Question: I want to create docx files programatically. I need to include excel charts in it, and then I have to export it into pdf. I use C# 4.0 and Microsoft.Office.Interop for that.
The problem is that in the exported pdf files the 1/5 part of the charts are cut down.
Here is an example of the problem:
<URL>
This happens too if I try to save in xps.
If I copy and paste the excel chart in word, then it works somehow after that...
There is another problem too. The charts are randomly sized down. This depends on if the excel chart was visible during the scripting process or not (this picture is captured from word 2010, I circled the problem with red):

I create the excel charts as InlineShapes, with the AddOLEObject method, classtype: "Excel.Chart.8" . I set their size to 200x200 (wrdInlineShape.Width, wrdInlineShape.Height)
Adam said that I should include the source code. It is long, but here you go:
'''
Microsoft.Office.Interop.Word.Application app = new Microsoft.Office.Interop.Word.Application();
app.Visible = true;
Word.Document doc = app.Documents.Open(@"D:\programozas\OHV emplate.docx");
string classtype = "Excel.Chart.8";
object oEndOfDoc = "\endofdoc";
Bookmark titleBookMark = doc.Bookmarks.get_Item("title");
titleBookMark.Range.Text = "I love OHV";
for (int xi = 1; xi <= 2; xi++)
{
// Microsoft.Office.Interop.Word.Range wrdRng = doc.Bookmarks.get_Item(ref oEndOfDoc).Range;
Bookmark shapeBookMark = doc.Bookmarks.get_Item("shape" + xi );
Bookmark subtitleBookMark = doc.Bookmarks.get_Item("title" + xi);
subtitleBookMark.Range.Text = "Super Subject";
Word.InlineShape wrdInlineShape = doc.InlineShapes.AddOLEObject(classtype, Range: shapeBookMark.Range);
if (wrdInlineShape.OLEFormat.ProgID == classtype)
{
object verb = Word.WdOLEVerb.wdOLEVerbHide;
wrdInlineShape.OLEFormat.DoVerb(ref verb);
Random rn = new Random();
Excel.Workbook obook = (Excel.Workbook)wrdInlineShape.OLEFormat.Object;
Excel.Worksheet sheet = (Excel.Worksheet)obook.Worksheets["Sheet1"];
for (int i = 1; i <= 5; i++)
{
((Microsoft.Office.Interop.Excel.Range)sheet.Cells[i, 1]).Value = i + ".";
for (int c = 2; c <= 3; c++)
{
((Microsoft.Office.Interop.Excel.Range)sheet.Cells[i, c]).Value = rn.Next(1, 5);
((Microsoft.Office.Interop.Excel.Range)sheet.Cells[i, c]).Value = rn.Next(1, 5);
}
((Microsoft.Office.Interop.Excel.Range)sheet.Cells[i, 4]).Value = "";
}
wrdInlineShape.Width = 200;
wrdInlineShape.Height = 200;
Excel.Chart chart = obook.ActiveChart;
obook.ActiveChart.ApplyLayout(9, Excel.XlChartType.xlColumnClustered);
obook.ActiveChart.ChartTitle.Caption = "BMEVIHVA109 - Jelek es Rendszerek
XY kurzus - Dr Eros Peter";
obook.ActiveChart.ChartTitle.Font.Size = 6;
chart.ChartArea.Fill.ForeColor.SchemeColor = 41;
Console.WriteLine(chart.ChartArea.Fill.ForeColor.RGB);
chart.ChartArea.Fill.BackColor.SchemeColor = 23;
Console.WriteLine(chart.ChartArea.Fill.BackColor.RGB);
chart.ChartArea.Fill.TwoColorGradient(Microsoft.Office.Core.MsoGradientStyle.msoGradientHorizontal, 1);
obook.ActiveChart.SetSourceData(sheet.get_Range("A1", "B5"));
obook.ActiveChart.Legend.Delete();
chart.ChartArea.RoundedCorners = true;
Excel.Axis axis = (Excel.Axis)chart.Axes(
Excel.XlAxisType.xlCategory,
Excel.XlAxisGroup.xlPrimary);
axis.HasTitle = true;
axis.AxisTitle.Text = "54 kerdoiv";
axis.AxisTitle.Font.Size = 6;
axis.HasMajorGridlines = true;
axis = (Excel.Axis)chart.Axes(
Excel.XlAxisType.xlValue,
Excel.XlAxisGroup.xlPrimary);
axis.HasTitle = false;
axis.HasMajorGridlines = true;
axis.MaximumScale = 5;
axis.MinimumScale = 0;
wrdInlineShape.Width = 200;
wrdInlineShape.Height = 200;
Microsoft.Office.Interop.Word.Range tableRange = doc.Bookmarks.get_Item("table" + xi).Range;
// sheet.UsedRange.Copy();
doc.SetDefaultTableStyle("Light List - Accent 4", false);
Table table = doc.Tables.Add(tableRange, 3, 2);
Object style = "Table Grid 1";
table.set_Style(ref style);
table.Cell(1, 1).Merge(table.Cell(1, 2));
table.Cell(1, 1).Range.Text = "Valaszok szama";
table.Cell(1, 1).Range.Font.Bold = 2;
table.Cell(2, 1).Range.Text = "This works lol";
table.Cell(2, 2).Range.Text = "This works lol 2 2";
table.Cell(3, 1).Range.Text = "This works lol";
table.Cell(3, 2).Range.Text = "This works lol 2 2";
table.Cell(4, 1).Range.Text = "This works lol";
table.Cell(4, 2).Range.Text = "This works lol 2 2";
table.Borders.OutsideLineWidth = WdLineWidth.wdLineWidth225pt;
}
}
// doc.InlineShapes.AddPicture(@"D:\programozas\OHV\OHV\OHVin\Debug\Capture.JPG", false, true);
doc.SaveAs2(@"D:\programozas\OHV\Doksi.docx");
Console.WriteLine("Exit");
try
{
//Novacode.DocX docx = Novacode.DocX.Load(@"D:\programozas\OHV\Doksi.docx");
//docx.SaveAs(@"D:\programozas\OHV\Doksi.pdf");
doc.ExportAsFixedFormat(@"D:\programozas\OHV\Doksi.pdf",WdExportFormat.wdExportFormatPDF);
doc.Close();
app.Quit();
}
catch (Exception e)
{
Console.WriteLine(e.Message);
Console.ReadLine();
}
'''
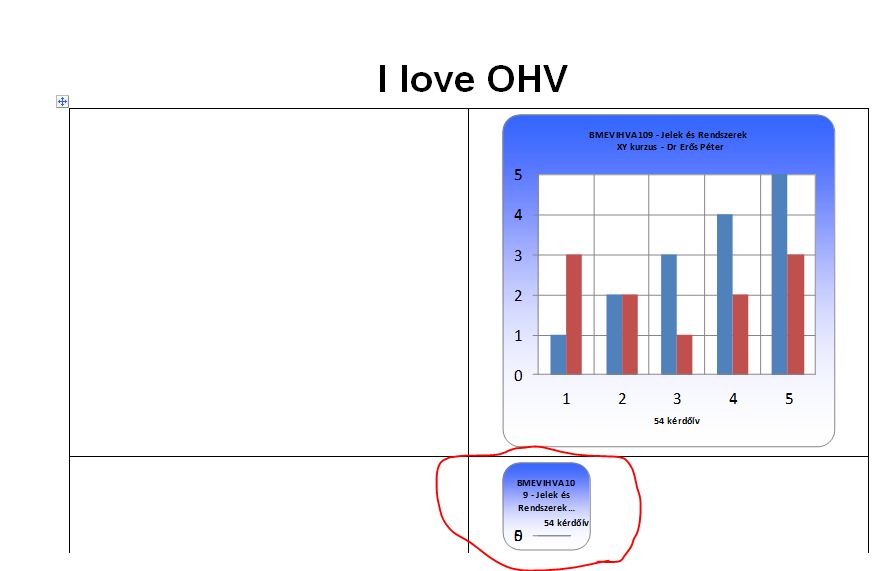
Answer: I found a workaround for this.
I cut the excel chart I just made to the clipboard, then I paste it to the same place, then I wait for 2 seconds, and continue with the next chart.
The cut/paste seems to convert the chart to another type of word object, that is properly exported via pdf.
'''
wrdInlineShape.Range.Cut();
shapeBookMark.Range.Paste();
Thread.Sleep(2000);
'''
(shapeBookMark was the original range where I have put the chart. The 2 seconds wait is needed because otherwise Word freezes with an error message)